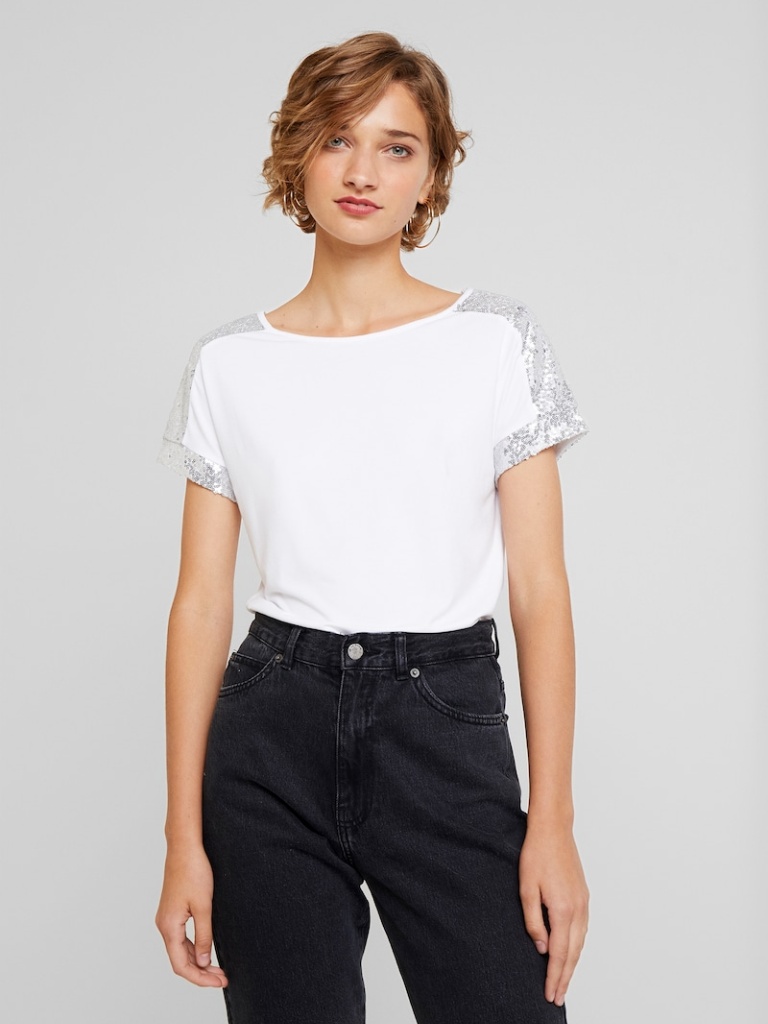
cotton relaxed short sleeve hip length Fully Tucked in crew t-shirt